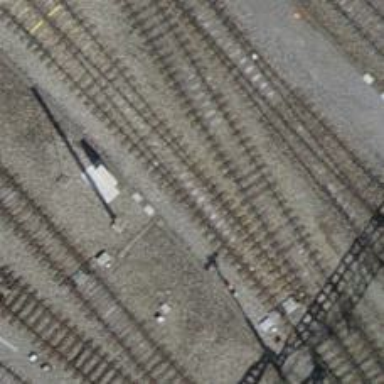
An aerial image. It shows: Railway switch.